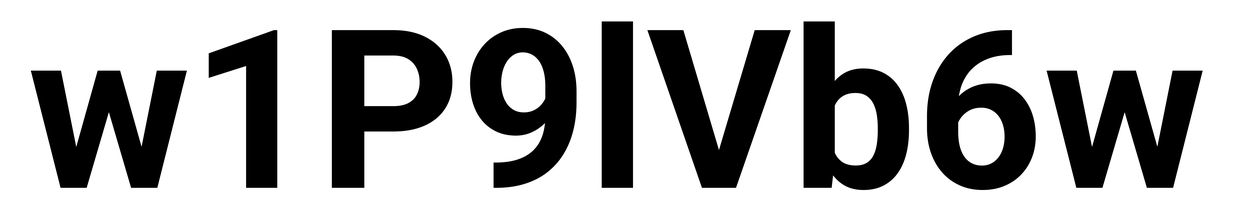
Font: Roboto_Bold